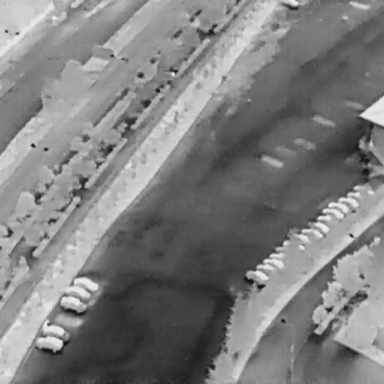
There are 20 Cars in the infrared image.